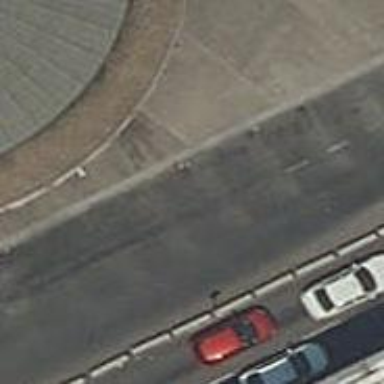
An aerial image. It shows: Sidewalk.